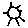
Label: sun